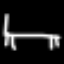
Label: bed